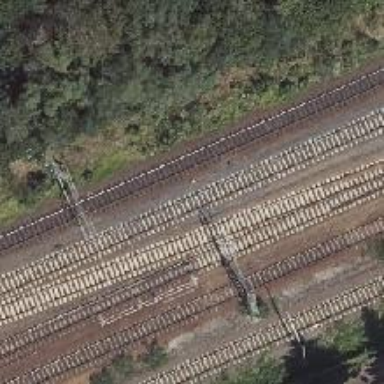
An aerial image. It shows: Railway signal.